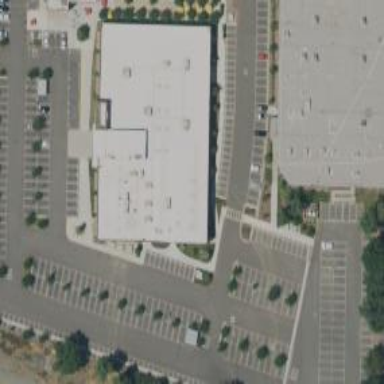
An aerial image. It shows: Retail building with fitness centre on the surrounding land.